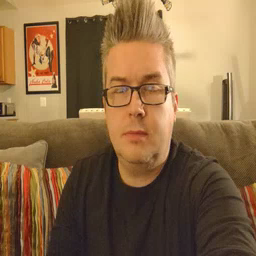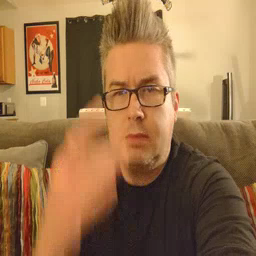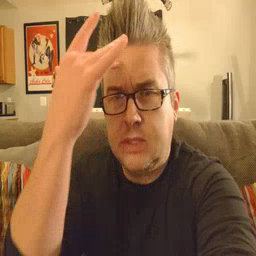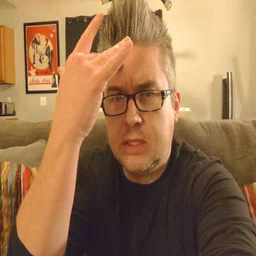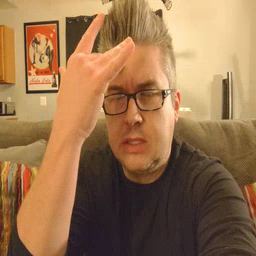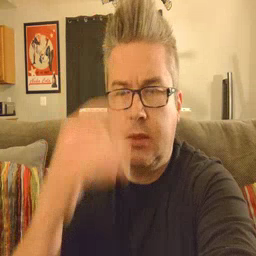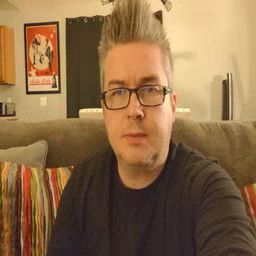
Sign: sick